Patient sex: M
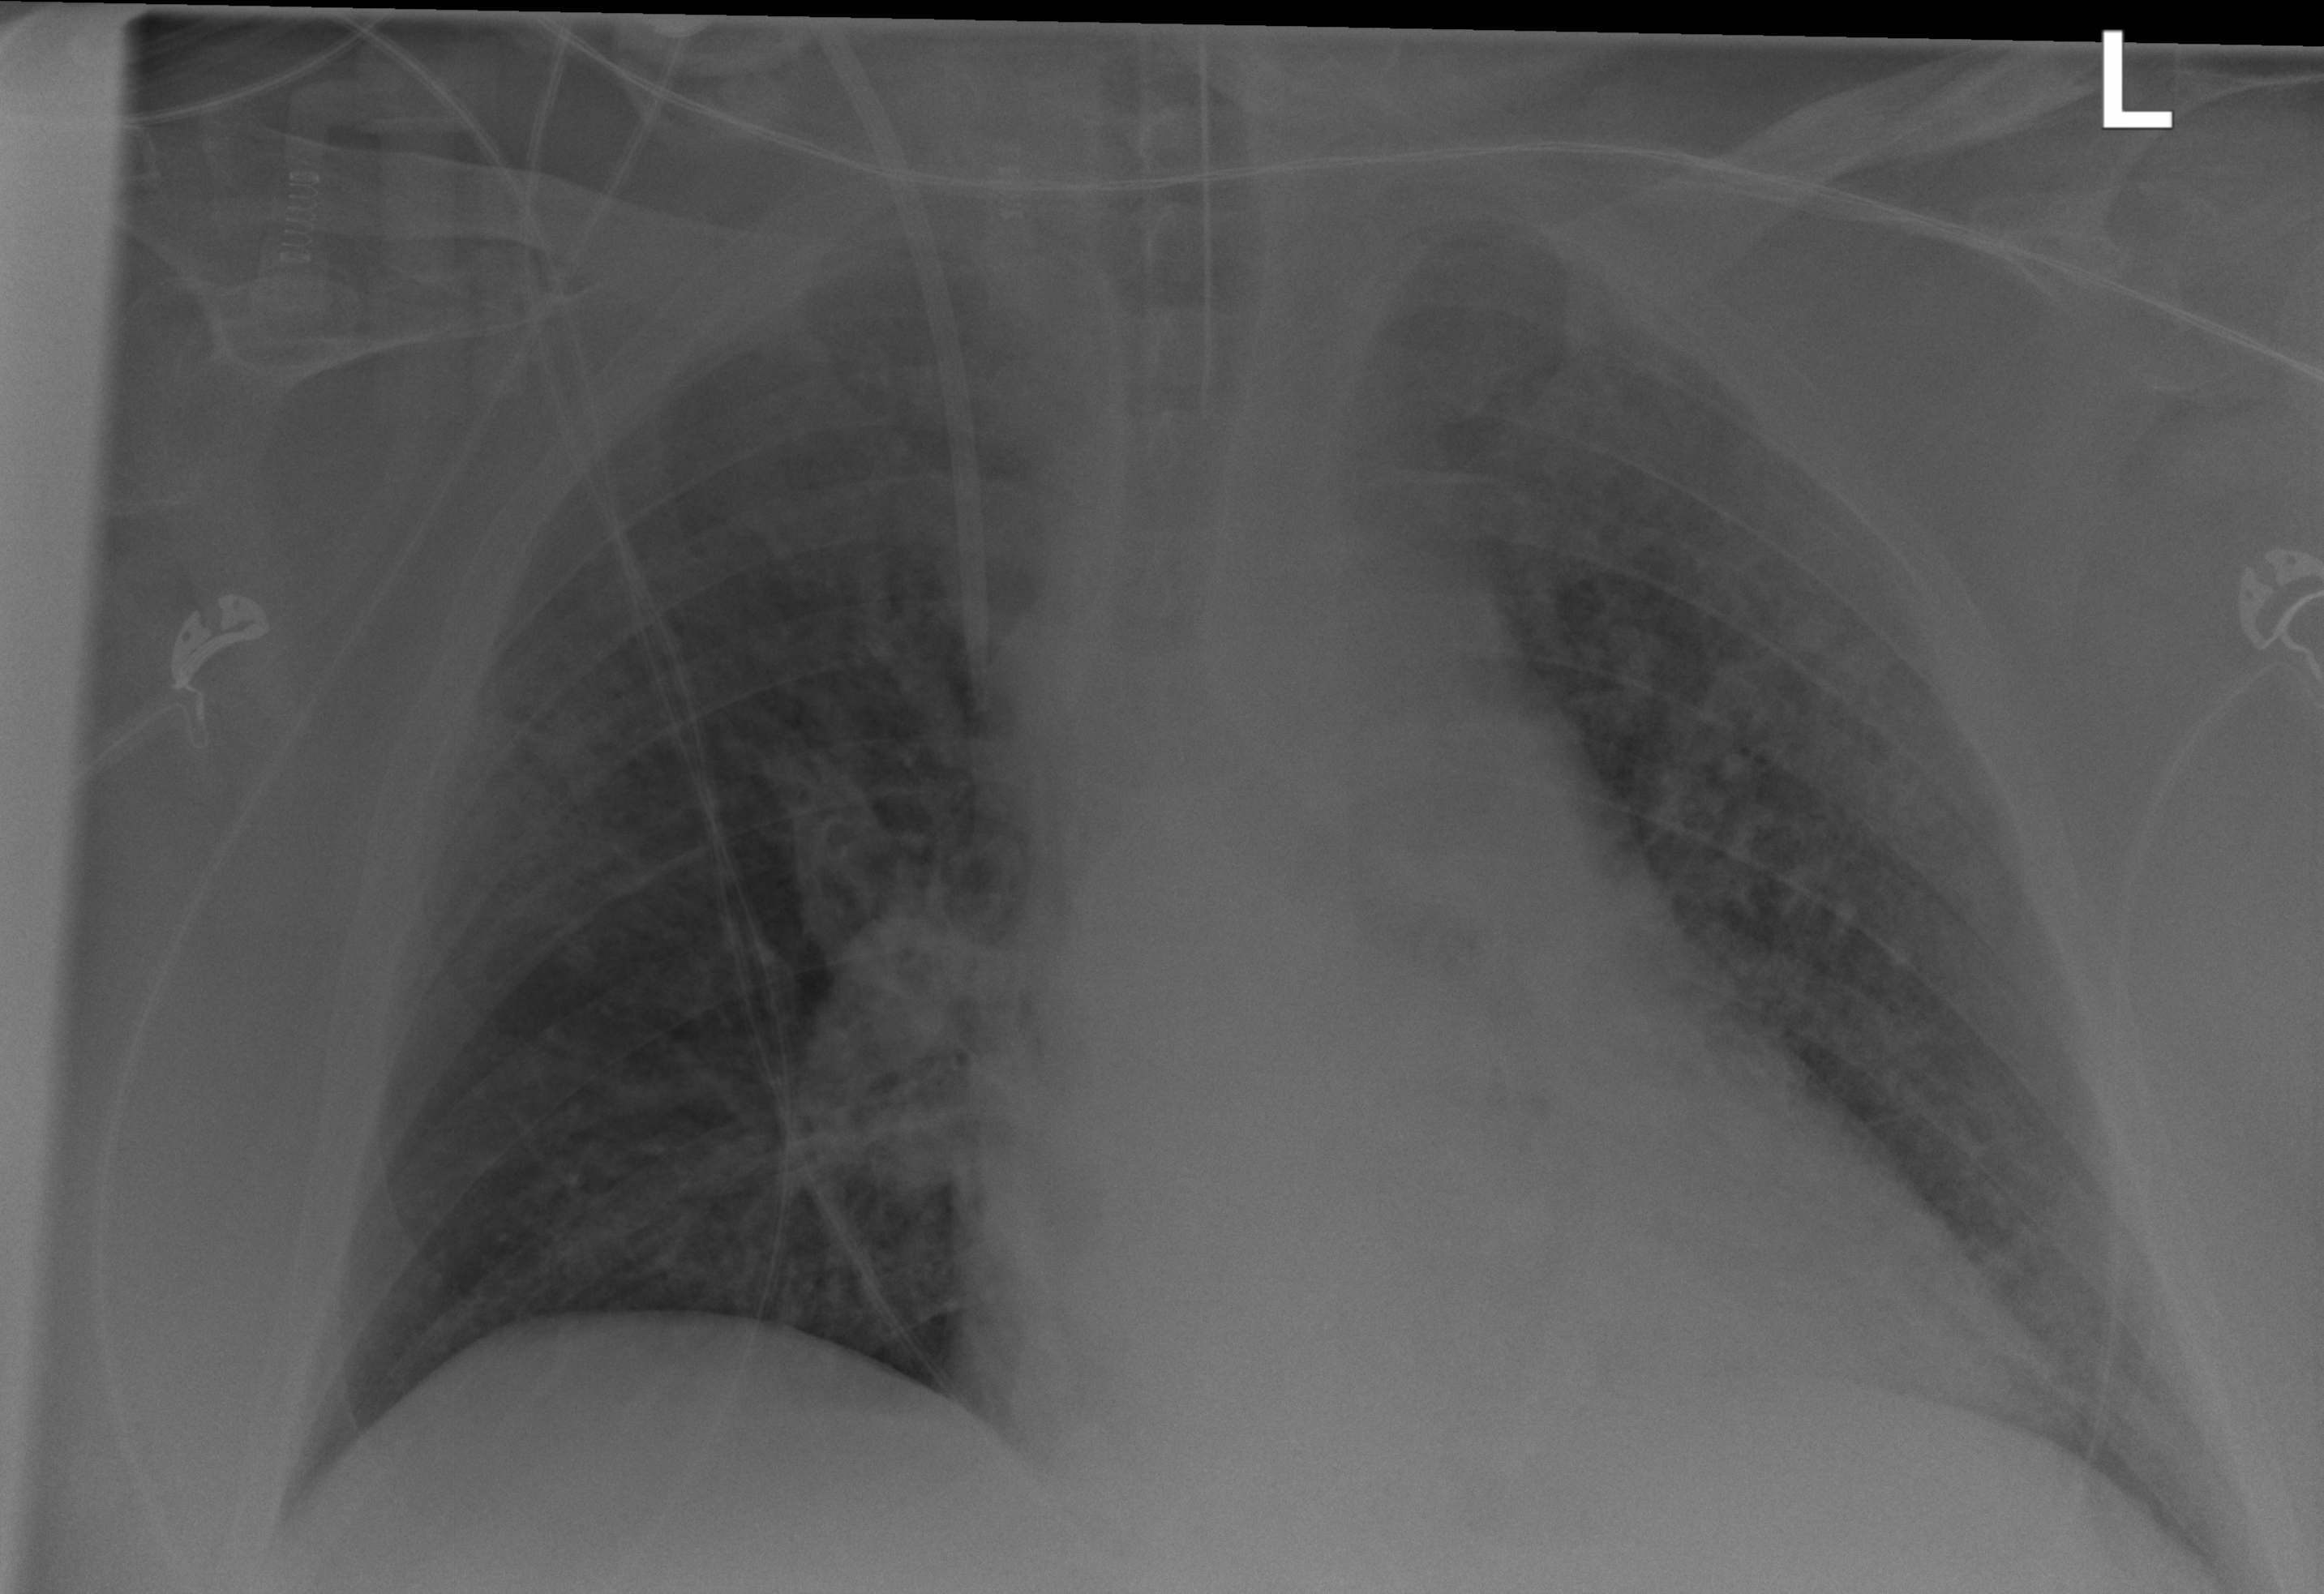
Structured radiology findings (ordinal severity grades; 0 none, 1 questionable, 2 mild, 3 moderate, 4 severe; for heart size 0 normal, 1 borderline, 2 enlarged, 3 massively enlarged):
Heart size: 2
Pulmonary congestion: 2
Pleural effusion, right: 0
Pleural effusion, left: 0
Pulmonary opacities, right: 0
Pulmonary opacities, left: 2
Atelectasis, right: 0
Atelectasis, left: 2